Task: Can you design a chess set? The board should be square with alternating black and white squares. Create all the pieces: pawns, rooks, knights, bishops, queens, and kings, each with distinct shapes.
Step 633:
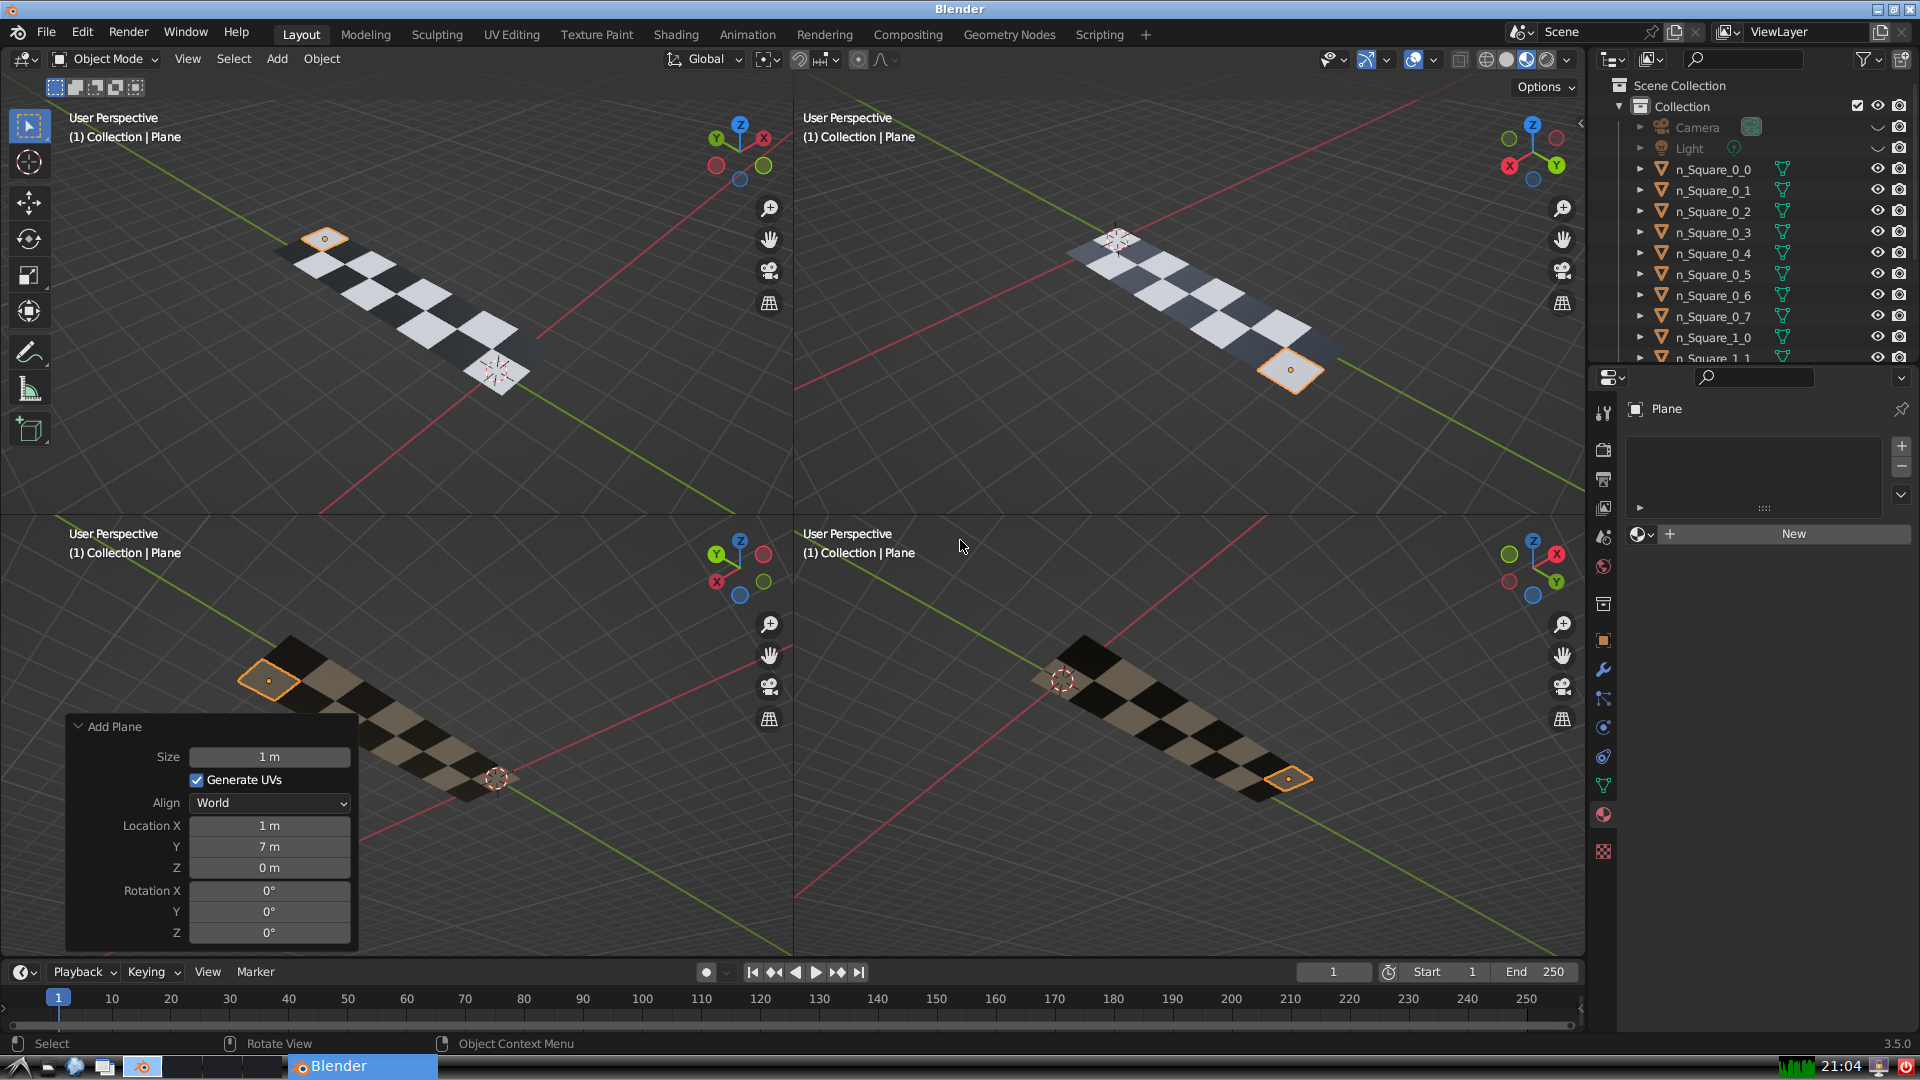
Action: {"mouse_move": [1608, 631]}